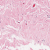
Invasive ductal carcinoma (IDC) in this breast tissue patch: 0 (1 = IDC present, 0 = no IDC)